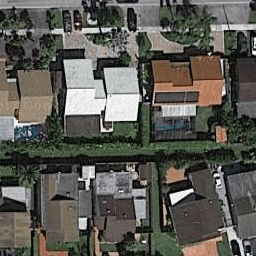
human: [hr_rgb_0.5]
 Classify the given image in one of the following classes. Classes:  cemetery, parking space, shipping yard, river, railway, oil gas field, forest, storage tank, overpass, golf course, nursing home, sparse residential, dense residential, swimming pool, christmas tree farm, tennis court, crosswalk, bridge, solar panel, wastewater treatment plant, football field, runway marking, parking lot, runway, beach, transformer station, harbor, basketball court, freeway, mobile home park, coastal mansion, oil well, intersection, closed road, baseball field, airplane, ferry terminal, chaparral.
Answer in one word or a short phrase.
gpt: dense residential